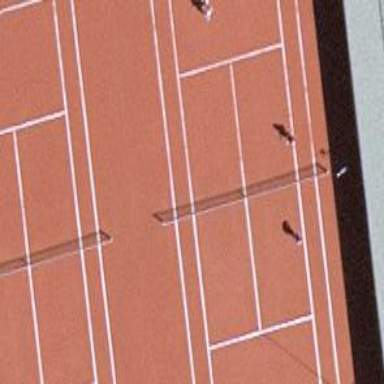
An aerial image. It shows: Tennis court in leisure pitch.